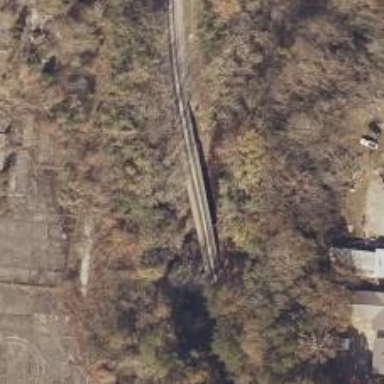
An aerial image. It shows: Railway bridge.